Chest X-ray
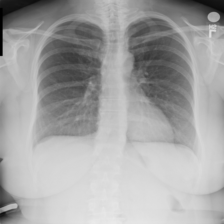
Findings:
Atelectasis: negative
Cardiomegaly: negative
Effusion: negative
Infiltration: negative
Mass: negative
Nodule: negative
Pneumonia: negative
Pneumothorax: negative
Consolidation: negative
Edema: negative
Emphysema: negative
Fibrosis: negative
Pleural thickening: negative
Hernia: negative